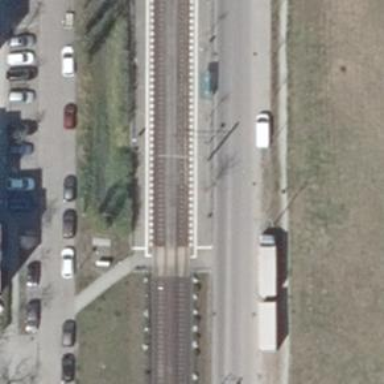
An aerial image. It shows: Tram stop position for public transport.